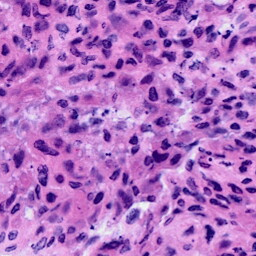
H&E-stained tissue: Cervix